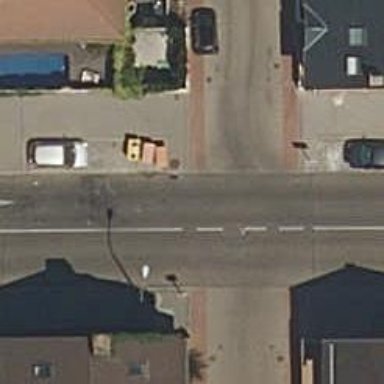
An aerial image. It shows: Residential road with asphalt surface. There are sidewalks on both sides of the road.